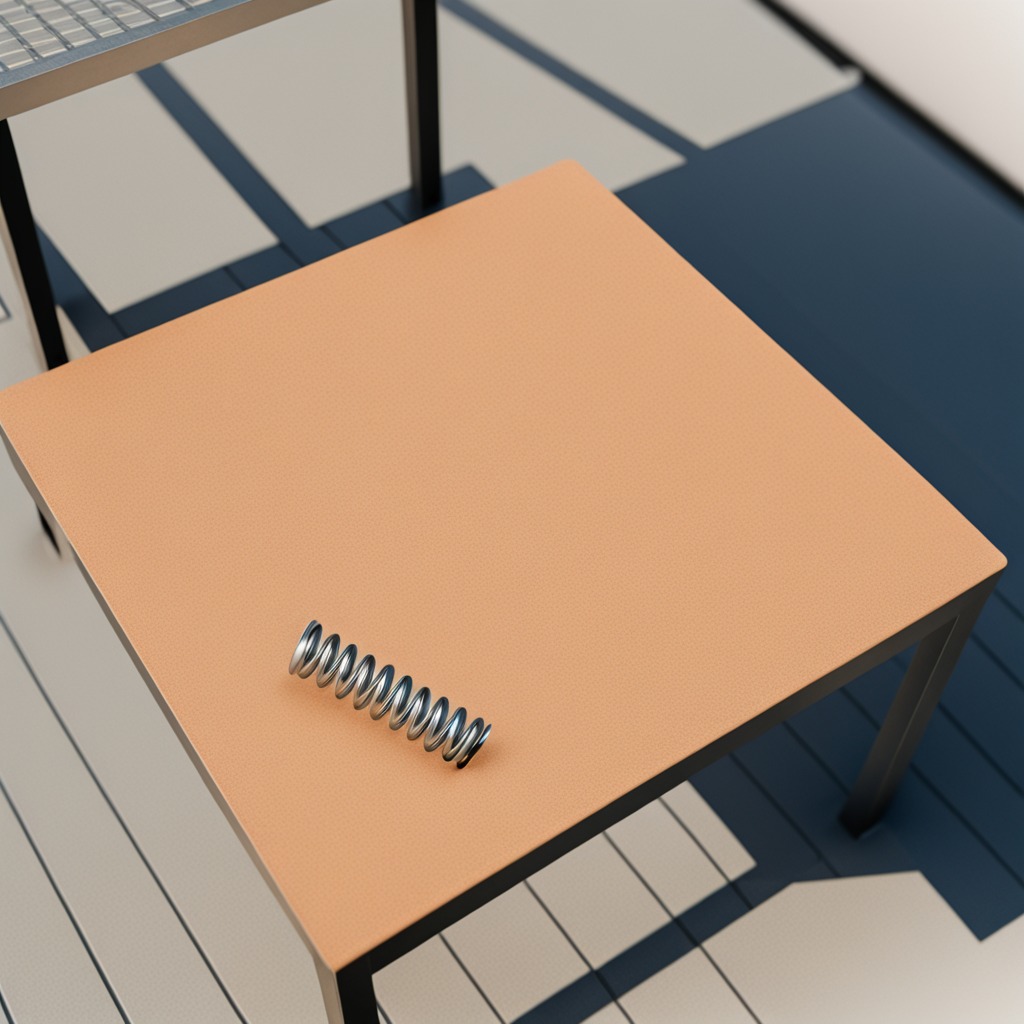
A coiled metal spring is lying on the utility table.